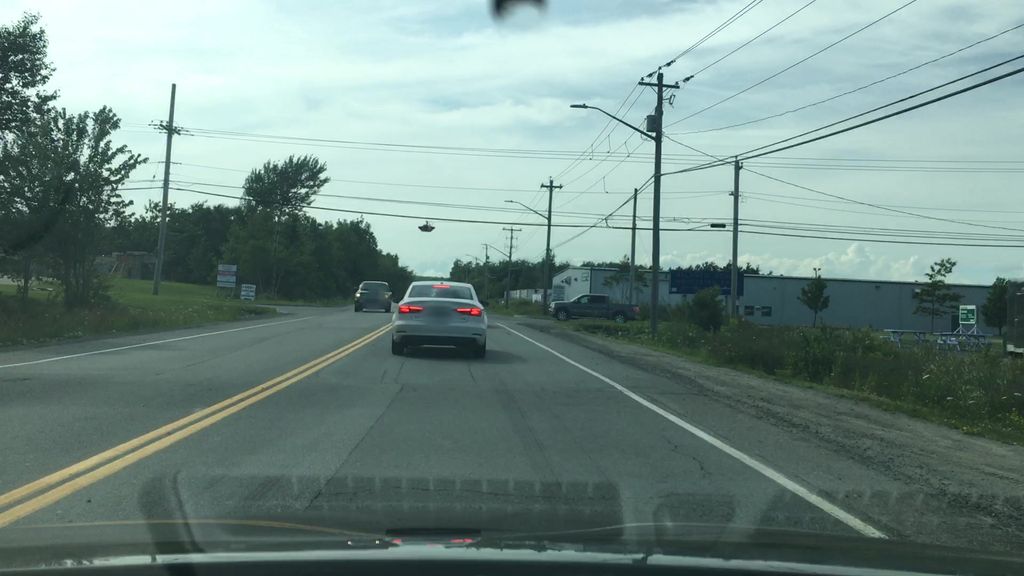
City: halifax